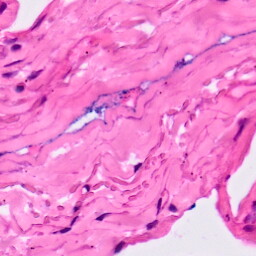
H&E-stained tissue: Lung